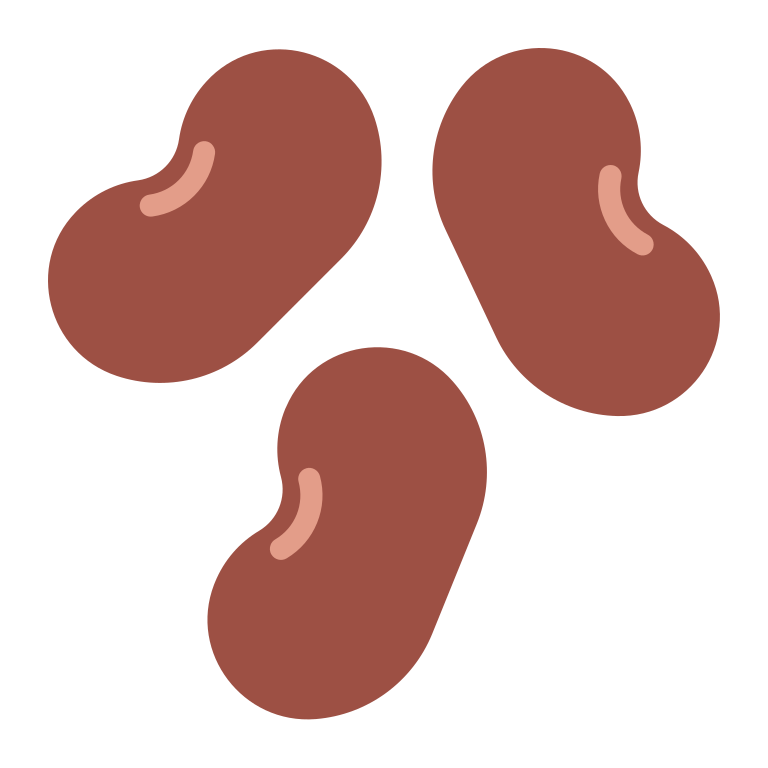
beans flat